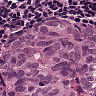
Metastatic tissue present: yes